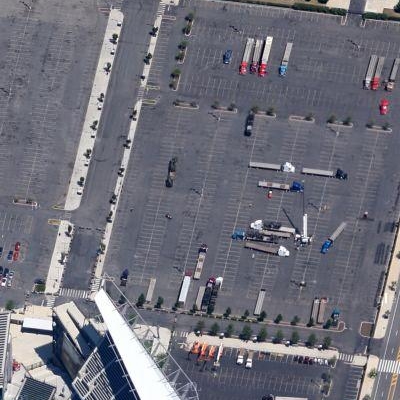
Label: Parking